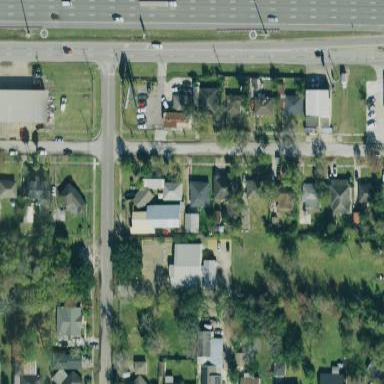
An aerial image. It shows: This residential area consists of single-family homes.